Aerial crown-view tile of a tropical tree (Barro Colorado Island, Panama), acquired 20241112:
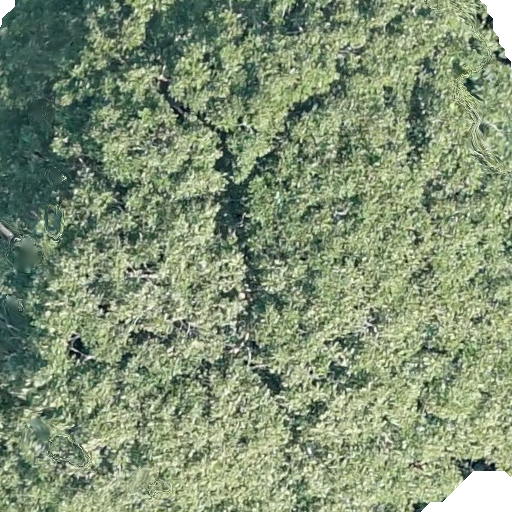
Species: Dipteryx oleifera
GBIF accepted scientific name: Dipteryx oleifera
Crown area: 571.001 m²